Question: I have some buttons I am trying to create, and when I try to do a control-drag into the controller, it isn't showing me the options to create configure that button. Any idea what could be wrong? I am just following my first tutorial is its probably something for newbies.
My screen shot is attached.
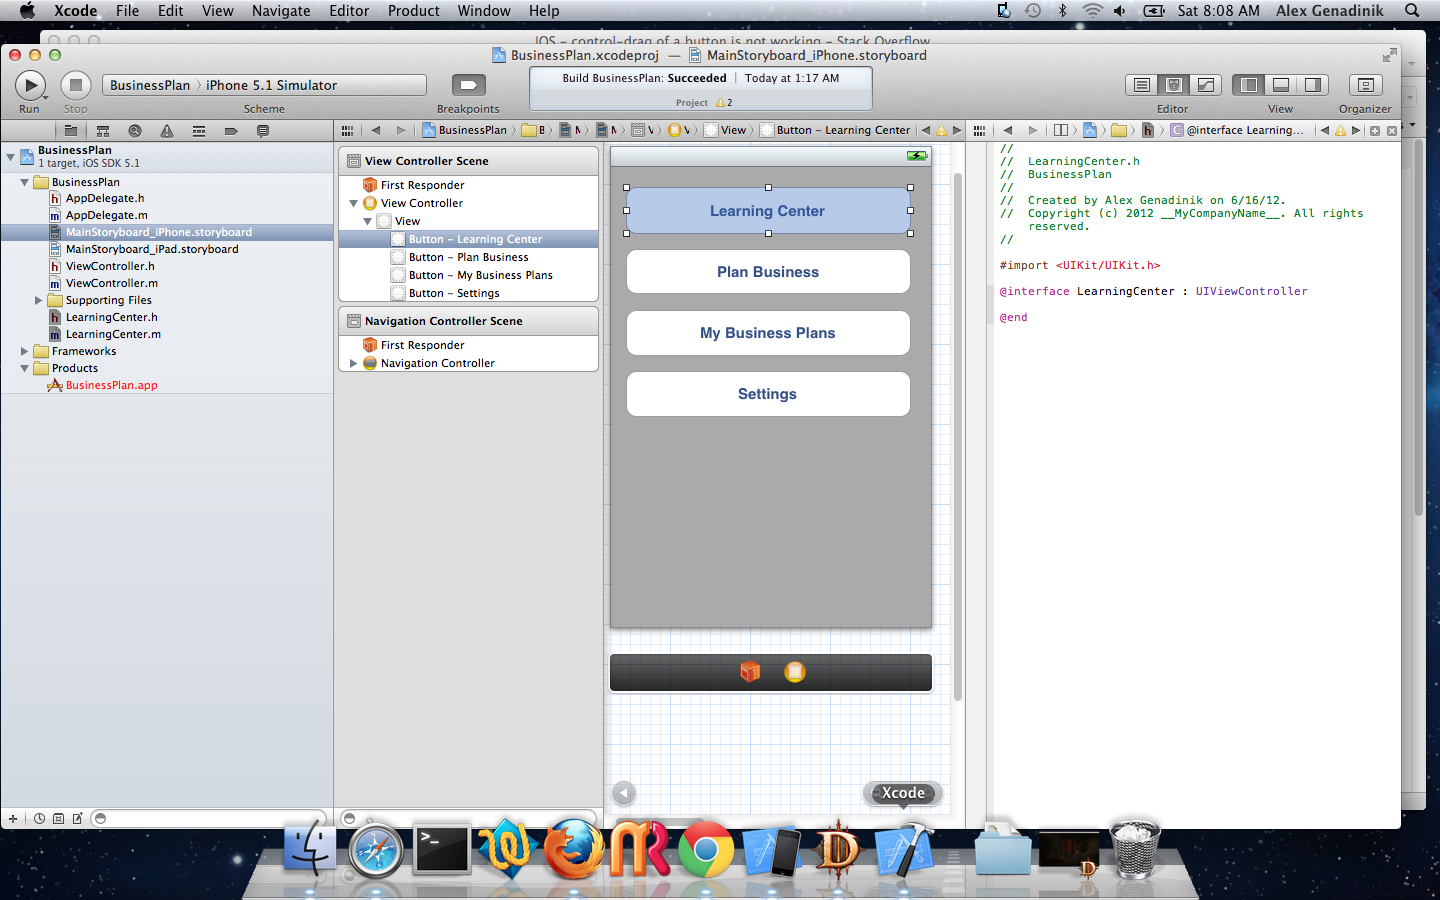
Answer: It seems that you opened an incorrect .h file in your assistant editor, you will need to open the correct interface file for the correct view controller you have in your nib
from what i can see is that LearningCenter should not be the interface opened,
You will need to change the assistant view controller to the correct one
Check the screen shot